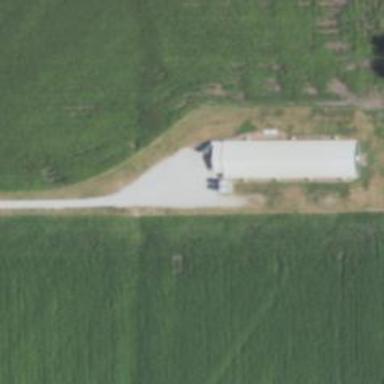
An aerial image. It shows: Driveway leading to service road.